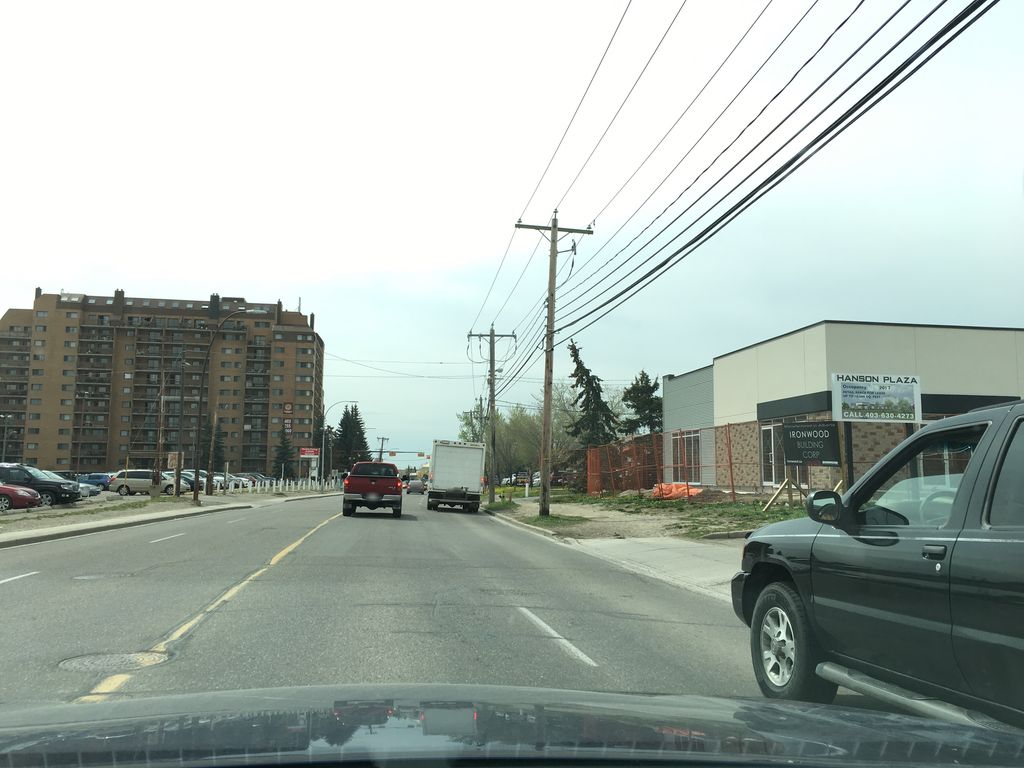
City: calgary